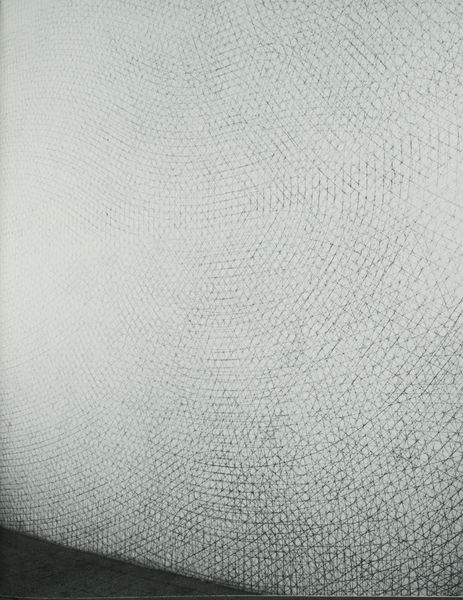
Titel: Circles, Grids, Arcs from four Corners and Sides (Detail of Wall Drawing)
Künstler: Sol Lewitt
Standort: Basel
Institution: Kunstmuseum
Schlagwörter: weiß, grau, raum, schwarz, muster, wand, mensch, skulptur, abstrakt, formen, linien, foto, fotografie, punkte, wandbild, lewitt, installation